Question: I am trying to get all my JavaScript projects in one frame-instance of WebStorm. The reasons for this are good:
- -
Up until now we have had to open/reopen each project, and just hope that when we change something in project A it won't have an effect in project B. Unfortunately as the number of projects have grown, we have been getting so many errors because we can't safely refactor or 'see' the effects of a change we want to make.
The WebStorm people say that you can just add more content roots, and a 'content root' can be seen like a project.
Fine. But that still means you can only have one deployment configuration.
I'll explain :
I have two projects and . They both live on the web server at and respectively. They both use a common project called that needs to be deployed to /projectA and /projectB respectively.
If I set up the mappings like this :

I get an error message, or exclamation marks. The deploy of the ProjectCommon works only on the first instance it comes across (ie. it never deploys to my projectB).
This is incredibly frustrating because it seems like I almost got to multi-project functionality in WebStorm, but now we have to go back to single windows for each project... opening ....re-opening ... * sigh *
Anyone have an idea where you can have a multi-project setup in Webstorm with deployment capabilities? Eclipse can do it, so I don't see why WebStorm can't.
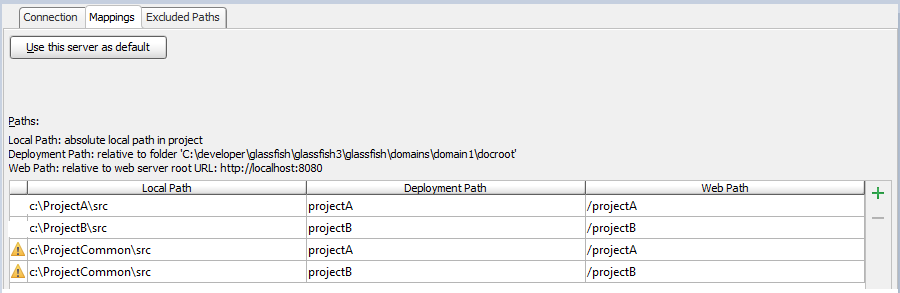
Answer: it's not currently possible to have the same local path mapped to multiple deployment paths. Please vote for <URL>